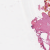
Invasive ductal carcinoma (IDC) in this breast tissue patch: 0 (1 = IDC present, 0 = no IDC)